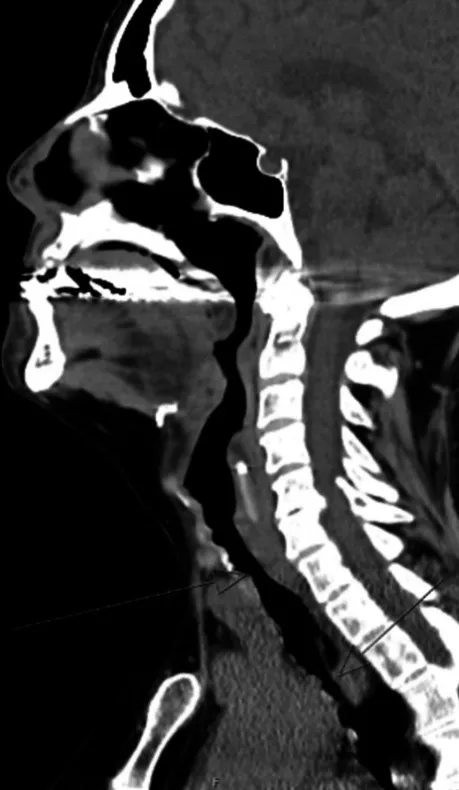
CT image of soft tissue neck without contrast (sagittal view). The image is showing multifocal areas of mucosal thickening in the subglottic region and in the trachea.
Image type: radiology (ct)